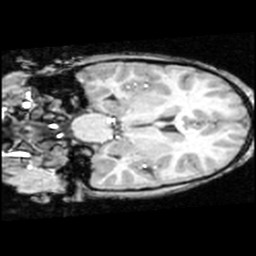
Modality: T1w
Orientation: coronal
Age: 11
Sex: female
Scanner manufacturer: ge
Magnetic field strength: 1.5 T
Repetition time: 0.03333 s
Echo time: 0.008 s